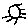
Label: sun